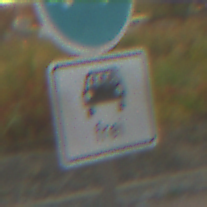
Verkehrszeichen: MehrfachbesetzePersonenkraftwagenFrei
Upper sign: Busssonderstreifen
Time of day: SunriseSunset
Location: Outdoor (Suburban)
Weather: PartlyCloudy
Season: NotSpecified
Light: Natural